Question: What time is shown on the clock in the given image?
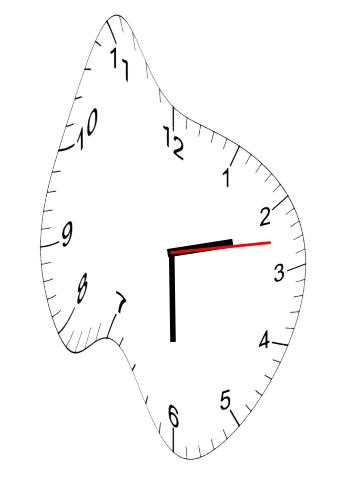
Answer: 02:30:13